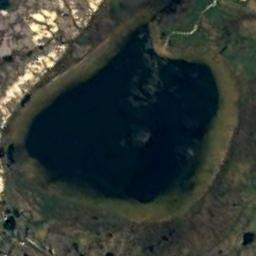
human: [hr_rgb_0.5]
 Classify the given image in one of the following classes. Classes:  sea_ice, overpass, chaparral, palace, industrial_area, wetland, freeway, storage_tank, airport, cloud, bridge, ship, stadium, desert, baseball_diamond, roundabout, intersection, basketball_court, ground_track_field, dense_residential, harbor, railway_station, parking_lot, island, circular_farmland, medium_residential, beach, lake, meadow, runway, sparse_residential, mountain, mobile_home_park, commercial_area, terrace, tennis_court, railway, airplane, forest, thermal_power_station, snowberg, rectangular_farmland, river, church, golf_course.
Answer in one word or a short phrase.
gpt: lake